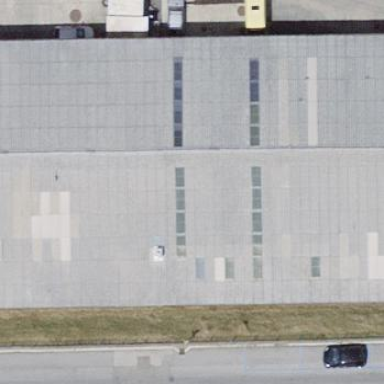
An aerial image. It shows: Industrial building.